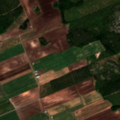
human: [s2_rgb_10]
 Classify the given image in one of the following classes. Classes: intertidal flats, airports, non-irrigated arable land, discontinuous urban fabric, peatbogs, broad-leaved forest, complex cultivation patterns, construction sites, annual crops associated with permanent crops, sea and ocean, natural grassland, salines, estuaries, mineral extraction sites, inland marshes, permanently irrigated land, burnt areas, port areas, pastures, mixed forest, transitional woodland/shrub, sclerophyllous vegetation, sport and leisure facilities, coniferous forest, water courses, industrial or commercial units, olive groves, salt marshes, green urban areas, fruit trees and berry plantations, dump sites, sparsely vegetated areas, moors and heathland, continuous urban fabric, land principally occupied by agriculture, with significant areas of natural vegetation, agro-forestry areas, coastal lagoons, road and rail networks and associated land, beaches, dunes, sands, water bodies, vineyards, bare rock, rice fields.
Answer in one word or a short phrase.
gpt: non-irrigated arable land, coniferous forest, mixed forest